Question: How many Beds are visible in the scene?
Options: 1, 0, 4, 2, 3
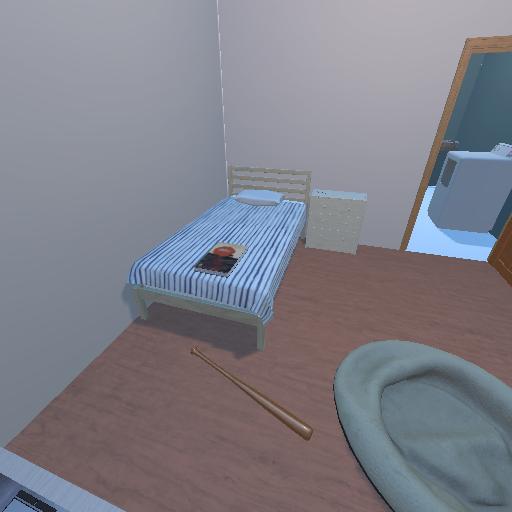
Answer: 1